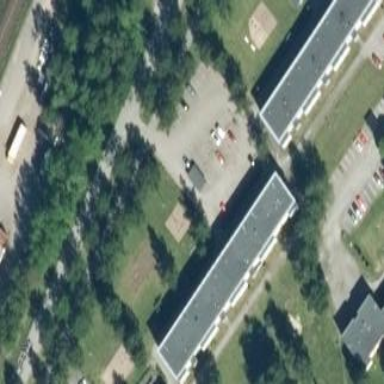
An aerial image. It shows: Parking area.